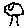
Label: tree